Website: walmart
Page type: account-selection
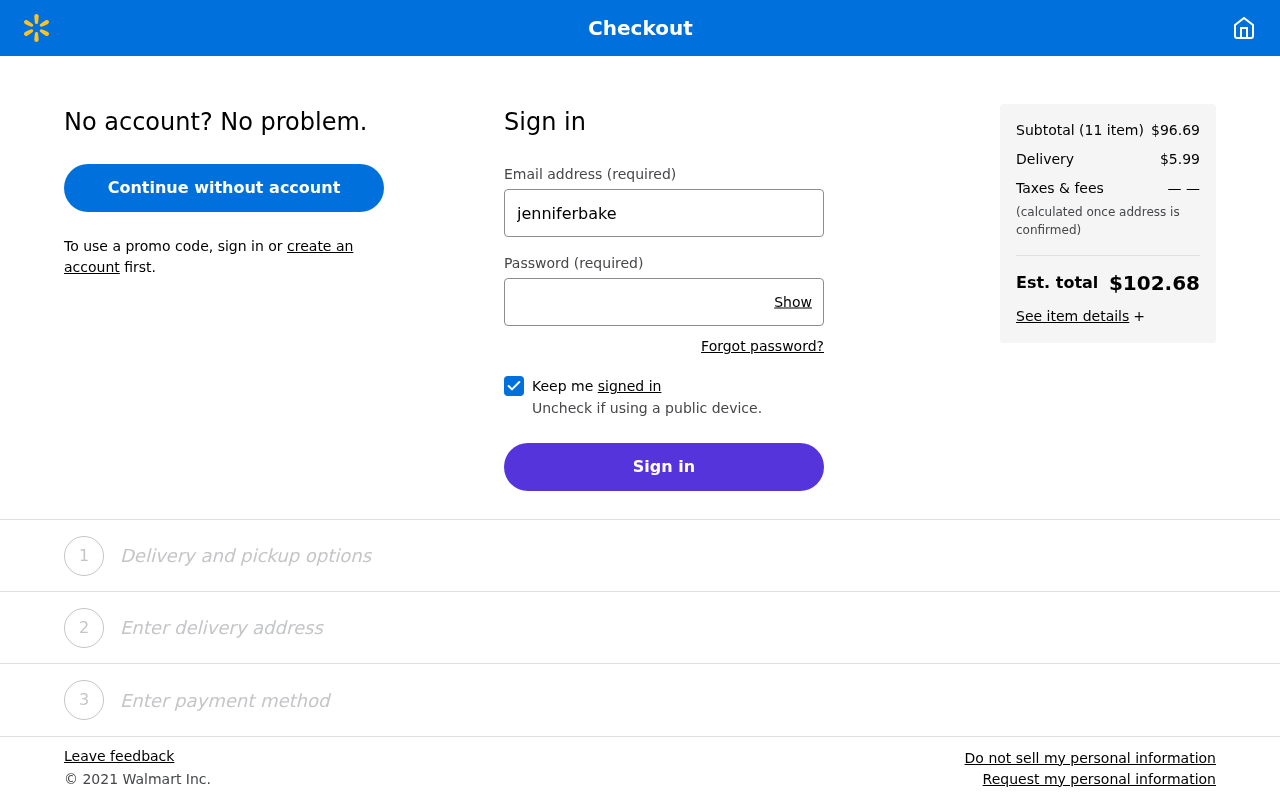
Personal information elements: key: PII_EMAIL
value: jenniferbaker@hotmail.com
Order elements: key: ORDER_NUM_ITEMS
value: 11
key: ORDER_SUBTOTAL
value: $96.69
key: ORDER_SHIPPING_COST
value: $5.99
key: ORDER_TOTAL
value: $102.68